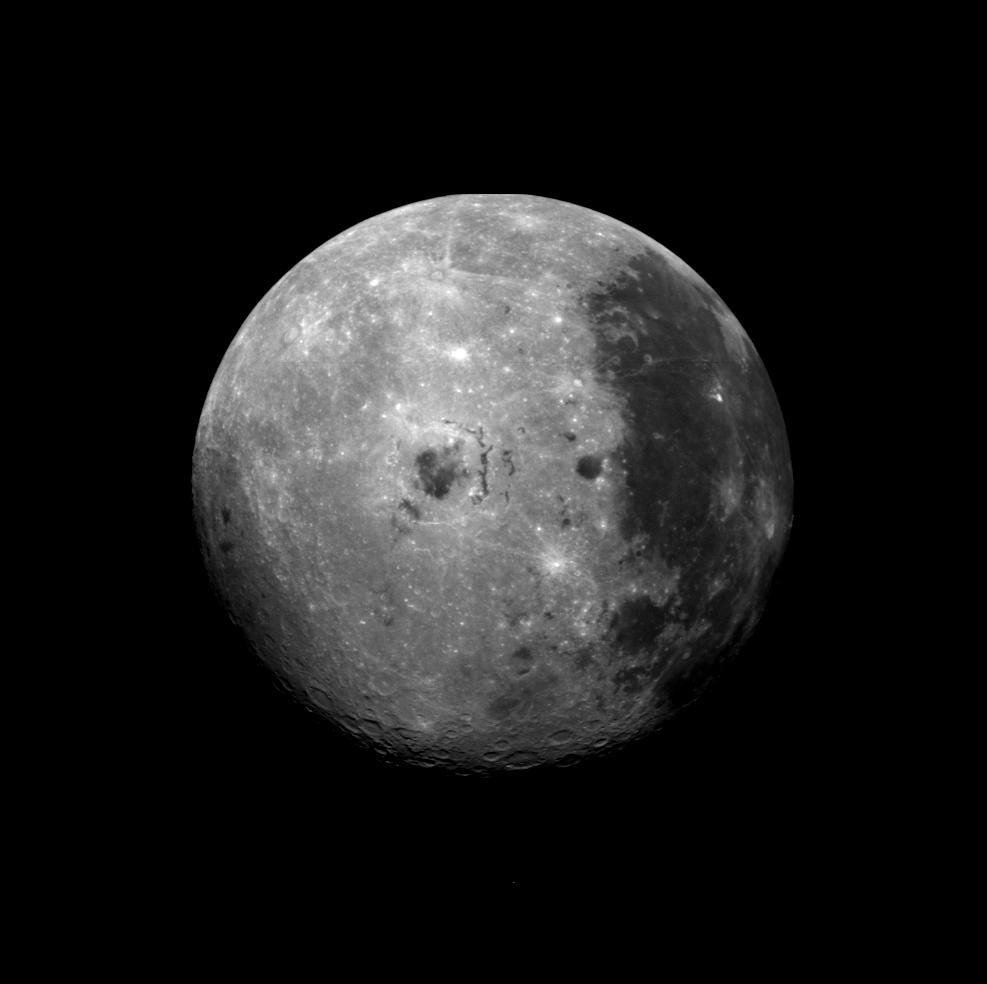
Far Side of the Moon Moon, Galileo